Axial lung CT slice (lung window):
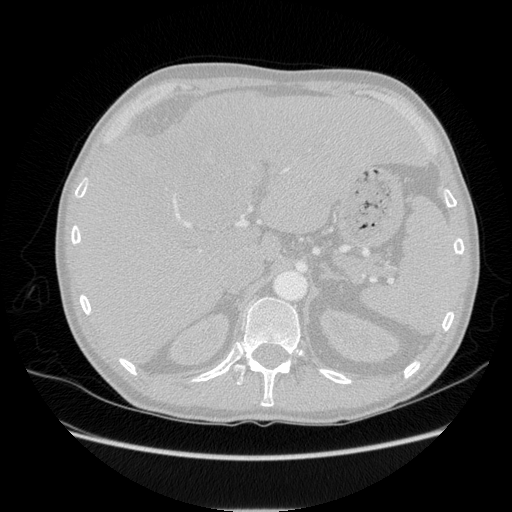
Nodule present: no